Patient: sex M, age 66
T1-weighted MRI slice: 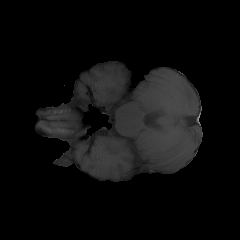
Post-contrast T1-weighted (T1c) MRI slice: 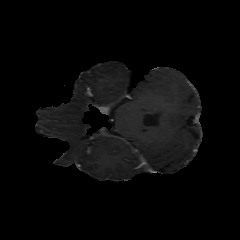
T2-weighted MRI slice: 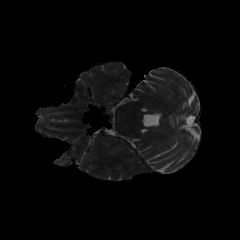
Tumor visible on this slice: no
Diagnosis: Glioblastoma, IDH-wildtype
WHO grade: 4